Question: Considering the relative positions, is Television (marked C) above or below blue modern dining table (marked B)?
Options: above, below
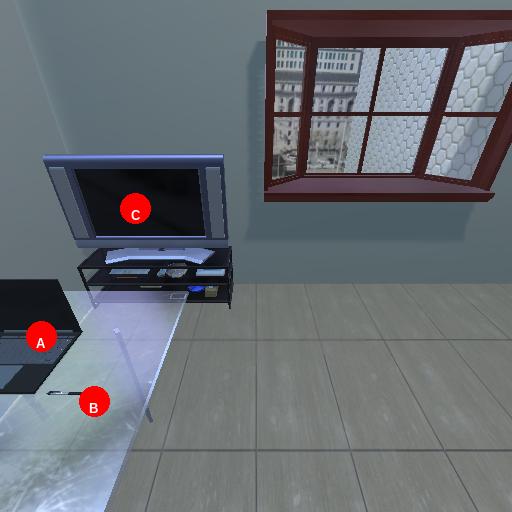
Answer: above